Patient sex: F
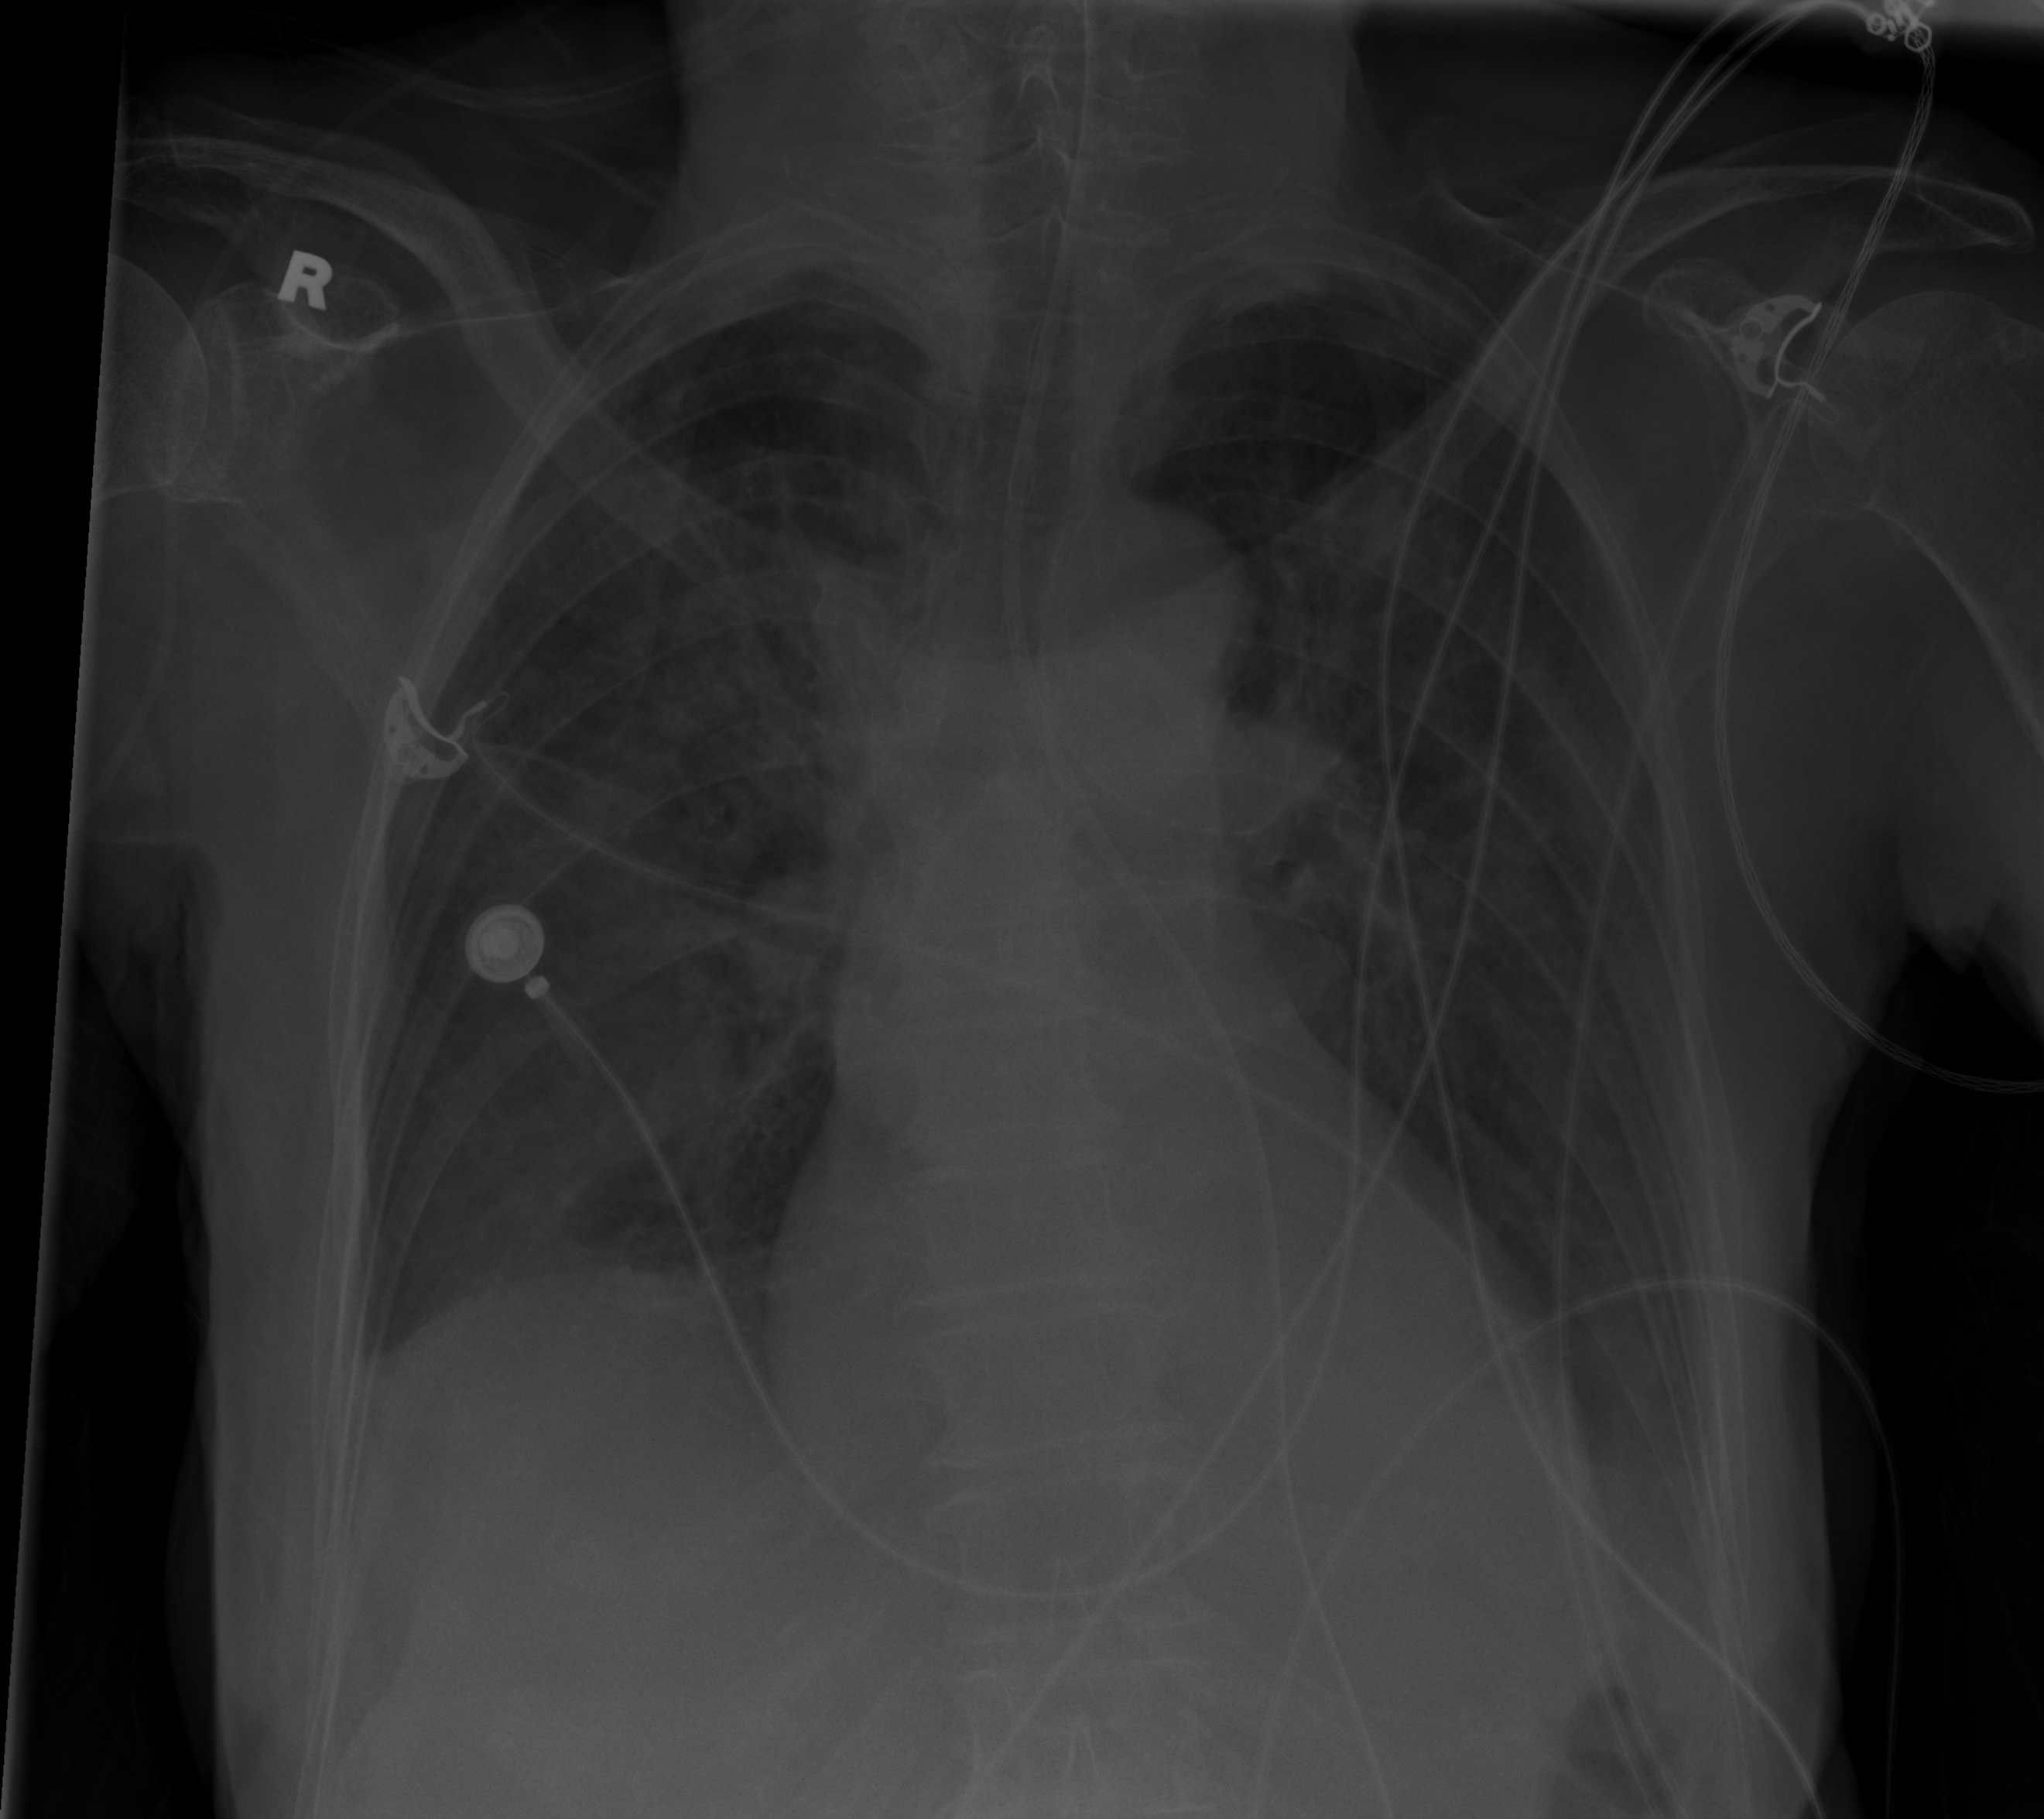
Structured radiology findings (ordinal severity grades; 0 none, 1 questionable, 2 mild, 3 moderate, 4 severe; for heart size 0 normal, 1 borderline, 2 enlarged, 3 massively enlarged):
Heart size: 1
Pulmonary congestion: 2
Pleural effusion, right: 2
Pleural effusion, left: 2
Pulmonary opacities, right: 2
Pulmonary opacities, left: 0
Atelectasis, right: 3
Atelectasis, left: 2